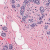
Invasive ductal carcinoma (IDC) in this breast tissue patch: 0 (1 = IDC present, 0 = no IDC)